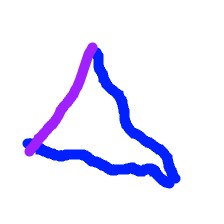
Shape: triangle